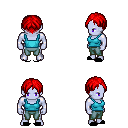
a pixel art fantasy rpg character, male body template, dark elf, purple skin, teal pirate shirt, teal pants, red parted hairstyle, black slippers, four views (front, back, left, right), 2x2 character sprite sheet, small pixel art, hard edges, no anti-aliasing